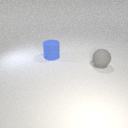
large gray rubber sphere in front of large blue rubber cylinder